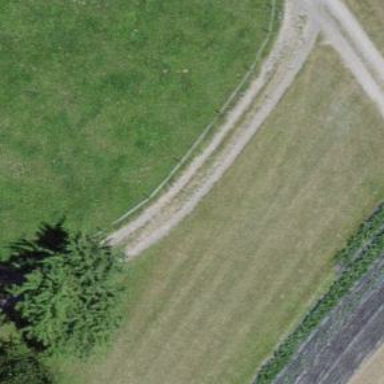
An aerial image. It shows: Track with pebblestone surface graded as grade3.